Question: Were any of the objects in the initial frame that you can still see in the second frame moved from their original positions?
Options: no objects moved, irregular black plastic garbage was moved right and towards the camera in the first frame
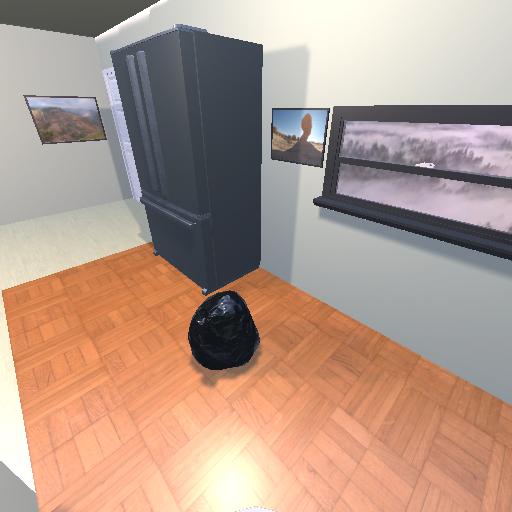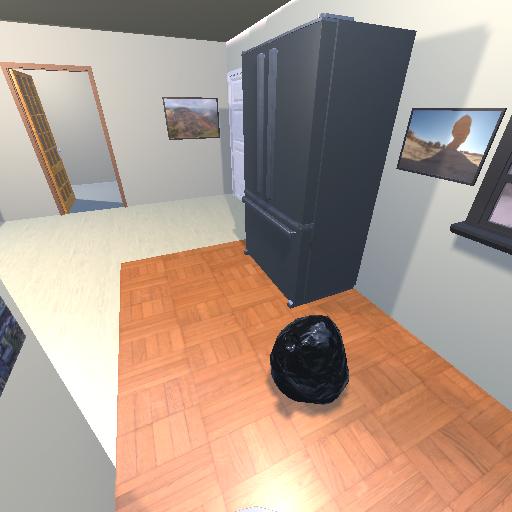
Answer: no objects moved